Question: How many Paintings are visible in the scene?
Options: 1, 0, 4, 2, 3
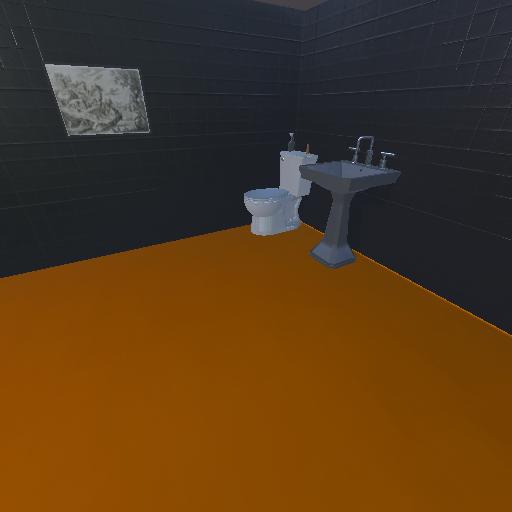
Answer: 1